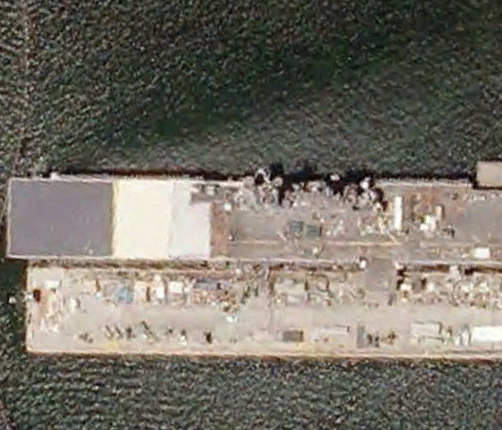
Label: assault